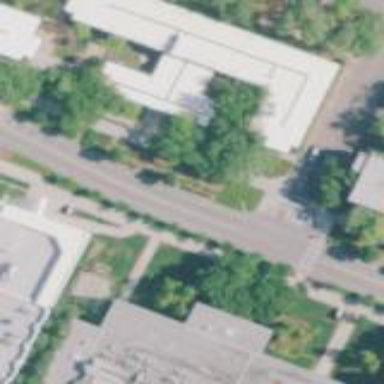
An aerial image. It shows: View of university building.